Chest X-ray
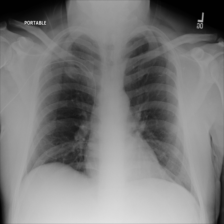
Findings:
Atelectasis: negative
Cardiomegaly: negative
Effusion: negative
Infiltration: negative
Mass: negative
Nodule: negative
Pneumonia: negative
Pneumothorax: negative
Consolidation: negative
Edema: negative
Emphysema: negative
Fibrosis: negative
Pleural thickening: negative
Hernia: negative